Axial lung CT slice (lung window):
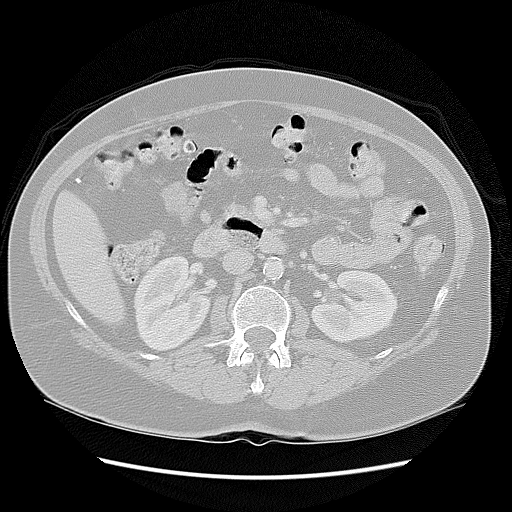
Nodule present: no